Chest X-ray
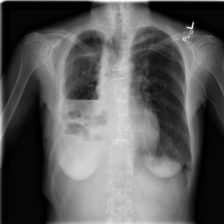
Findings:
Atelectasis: negative
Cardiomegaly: negative
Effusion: negative
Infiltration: negative
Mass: negative
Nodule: negative
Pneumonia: negative
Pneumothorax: negative
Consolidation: negative
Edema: negative
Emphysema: negative
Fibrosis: negative
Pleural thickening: negative
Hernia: negative